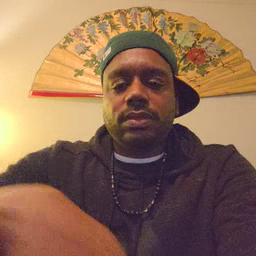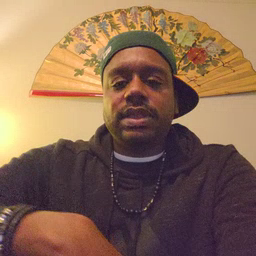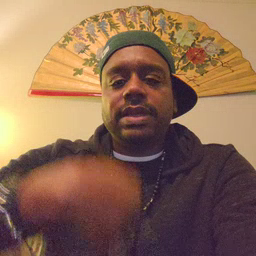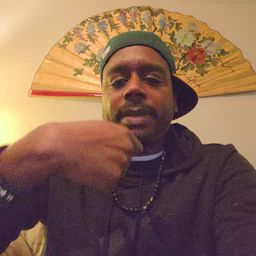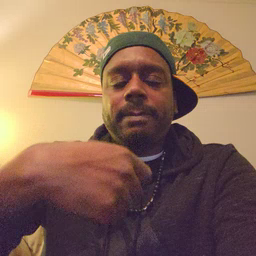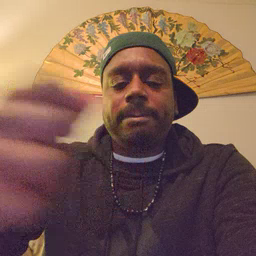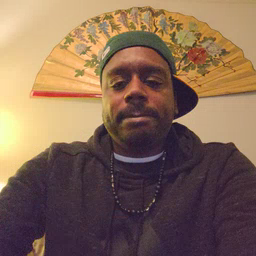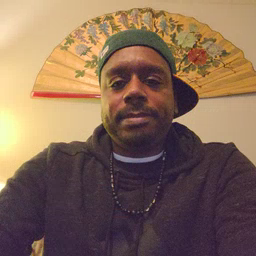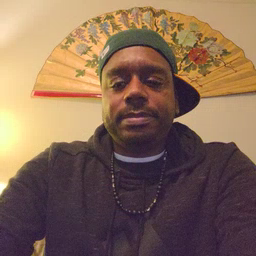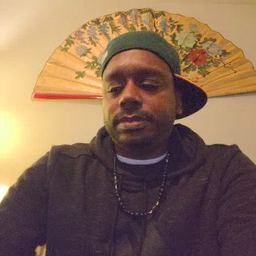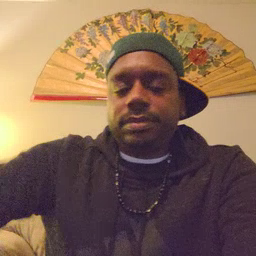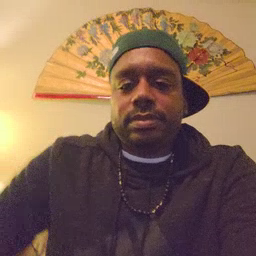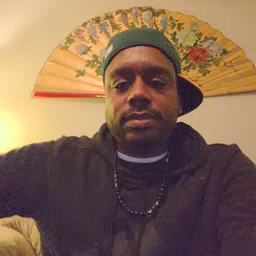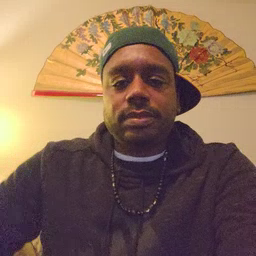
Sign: zipper